Question: Eclipse's code templates save a lot of time and typing (Window -> Preferences -> Java -> Editor -> Templates). I'd like to use them when editing Groovy code also.
Unfortunately, there is no "Groovy" option in the context dropdown (see below), and these templates do not show up in the list when pressing + in the Groovy editor.

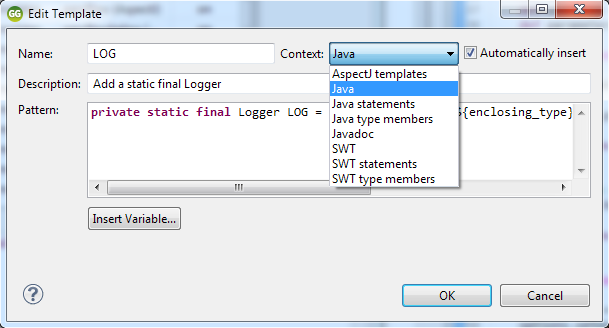
Answer: Trying to validate this now, but check this <URL>. This works for the 2.8.0 version of the Groovy Eclipse plugin.
The Groovy templates are available at: